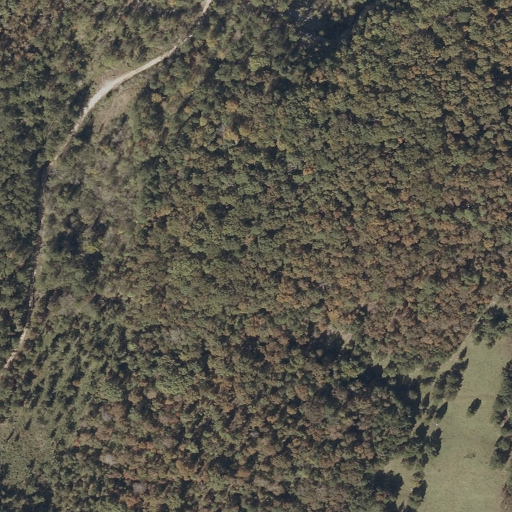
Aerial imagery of mountain in Alabama named Linder Mountain containing deciduous forest, evergreen forest, pasture, mixed forest, shrub, and grassland